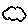
Label: cloud